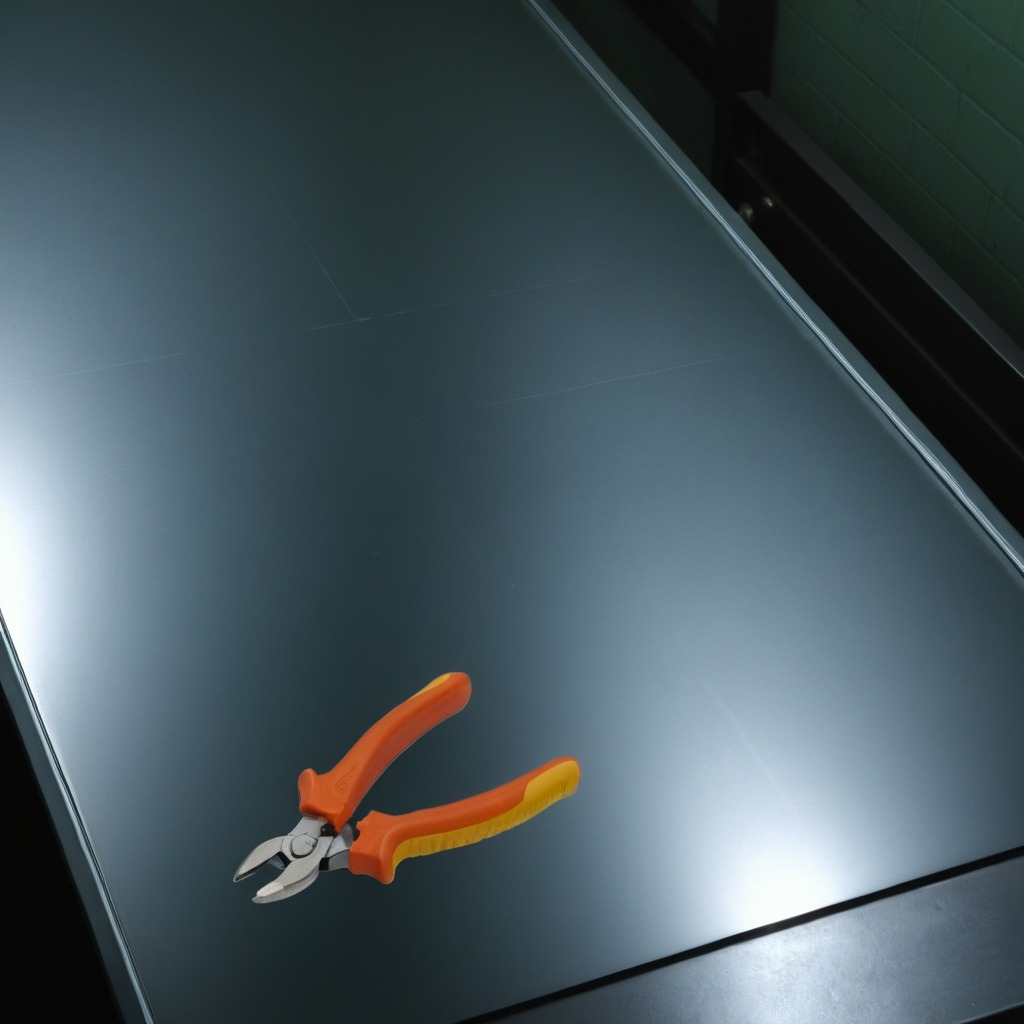
A plier is lying on a clean empty table in a railway signal maintenance room lit by harsh overhead fluorescents.